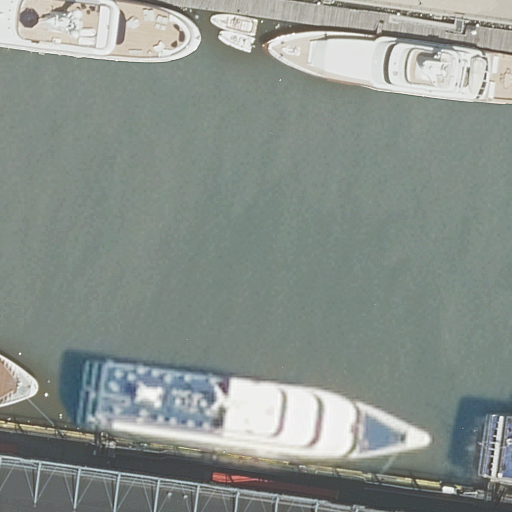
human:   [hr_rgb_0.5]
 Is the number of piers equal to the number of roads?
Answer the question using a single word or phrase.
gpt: no

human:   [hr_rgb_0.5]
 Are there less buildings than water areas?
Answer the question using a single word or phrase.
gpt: no

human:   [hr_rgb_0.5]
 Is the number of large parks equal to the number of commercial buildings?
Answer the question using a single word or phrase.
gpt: yes

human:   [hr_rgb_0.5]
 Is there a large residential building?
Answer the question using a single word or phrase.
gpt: yes

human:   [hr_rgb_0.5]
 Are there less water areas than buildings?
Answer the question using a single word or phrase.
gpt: no

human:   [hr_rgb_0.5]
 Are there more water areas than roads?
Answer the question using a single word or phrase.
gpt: no

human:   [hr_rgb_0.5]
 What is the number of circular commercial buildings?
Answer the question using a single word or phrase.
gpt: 0

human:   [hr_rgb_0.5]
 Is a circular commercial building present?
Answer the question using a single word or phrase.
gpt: no

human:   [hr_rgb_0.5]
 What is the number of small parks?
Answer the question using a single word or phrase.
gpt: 0

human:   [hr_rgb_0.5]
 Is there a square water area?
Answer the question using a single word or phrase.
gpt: no

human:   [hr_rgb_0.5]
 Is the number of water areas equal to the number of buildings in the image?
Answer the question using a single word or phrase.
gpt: yes

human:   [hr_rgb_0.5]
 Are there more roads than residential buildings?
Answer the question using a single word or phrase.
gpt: yes

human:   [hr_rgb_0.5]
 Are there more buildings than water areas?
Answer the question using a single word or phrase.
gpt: no

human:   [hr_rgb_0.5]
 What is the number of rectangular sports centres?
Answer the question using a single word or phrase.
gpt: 0

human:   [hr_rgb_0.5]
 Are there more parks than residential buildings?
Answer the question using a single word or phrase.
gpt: no

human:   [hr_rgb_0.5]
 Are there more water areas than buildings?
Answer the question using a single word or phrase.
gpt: no

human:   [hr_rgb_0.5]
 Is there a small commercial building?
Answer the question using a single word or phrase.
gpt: no

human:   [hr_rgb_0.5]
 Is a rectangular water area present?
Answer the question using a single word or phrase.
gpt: yes

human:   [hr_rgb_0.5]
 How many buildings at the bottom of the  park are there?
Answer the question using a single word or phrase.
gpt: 1

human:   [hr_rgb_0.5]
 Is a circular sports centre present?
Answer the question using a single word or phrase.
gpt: no

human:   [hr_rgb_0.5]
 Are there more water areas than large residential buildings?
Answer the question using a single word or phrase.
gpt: no

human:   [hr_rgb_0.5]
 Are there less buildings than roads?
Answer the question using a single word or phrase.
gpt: yes

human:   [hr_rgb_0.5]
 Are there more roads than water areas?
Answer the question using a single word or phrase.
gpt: yes

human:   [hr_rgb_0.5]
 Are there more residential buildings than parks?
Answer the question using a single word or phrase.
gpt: no

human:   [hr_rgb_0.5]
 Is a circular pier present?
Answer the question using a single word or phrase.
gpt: no

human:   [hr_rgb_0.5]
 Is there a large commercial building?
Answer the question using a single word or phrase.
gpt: no

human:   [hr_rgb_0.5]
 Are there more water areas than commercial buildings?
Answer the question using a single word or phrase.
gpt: yes

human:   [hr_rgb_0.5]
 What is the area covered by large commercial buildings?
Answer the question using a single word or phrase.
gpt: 0m2

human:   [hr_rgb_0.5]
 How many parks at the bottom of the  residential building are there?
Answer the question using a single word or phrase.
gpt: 0

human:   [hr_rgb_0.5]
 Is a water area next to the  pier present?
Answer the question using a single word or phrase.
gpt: yes

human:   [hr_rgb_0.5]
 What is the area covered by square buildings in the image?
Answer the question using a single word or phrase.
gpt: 0m2

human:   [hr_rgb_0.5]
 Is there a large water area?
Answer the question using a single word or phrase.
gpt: yes

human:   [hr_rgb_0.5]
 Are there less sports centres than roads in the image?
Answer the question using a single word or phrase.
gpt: yes

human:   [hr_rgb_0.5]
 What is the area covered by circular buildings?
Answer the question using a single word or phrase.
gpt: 0m2

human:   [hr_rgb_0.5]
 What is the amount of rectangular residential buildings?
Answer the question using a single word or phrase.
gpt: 0

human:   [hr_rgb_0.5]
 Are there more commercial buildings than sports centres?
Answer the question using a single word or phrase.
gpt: no